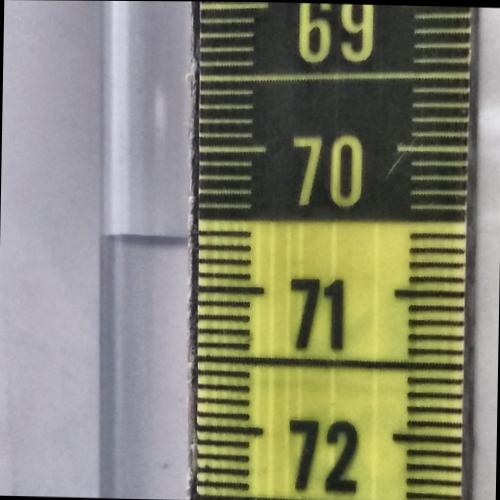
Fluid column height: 70.7 cm